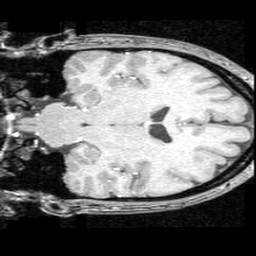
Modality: T1w
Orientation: coronal
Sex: female
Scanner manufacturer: ge
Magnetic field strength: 1.5 T
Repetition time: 21 s
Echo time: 0.008 s